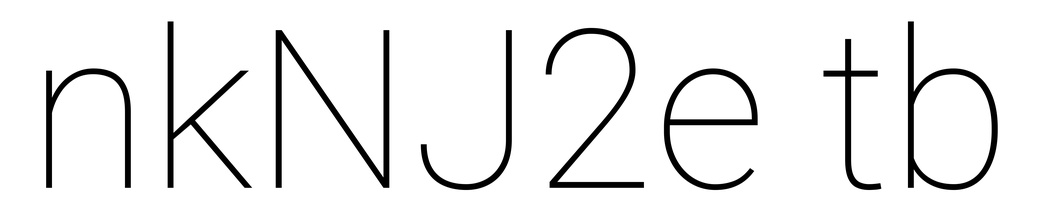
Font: Roboto_Thin